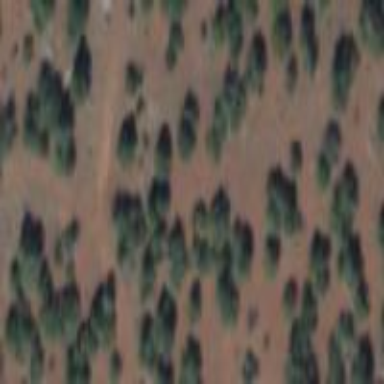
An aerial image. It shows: Patch of scrub vegetation.